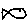
Label: fish